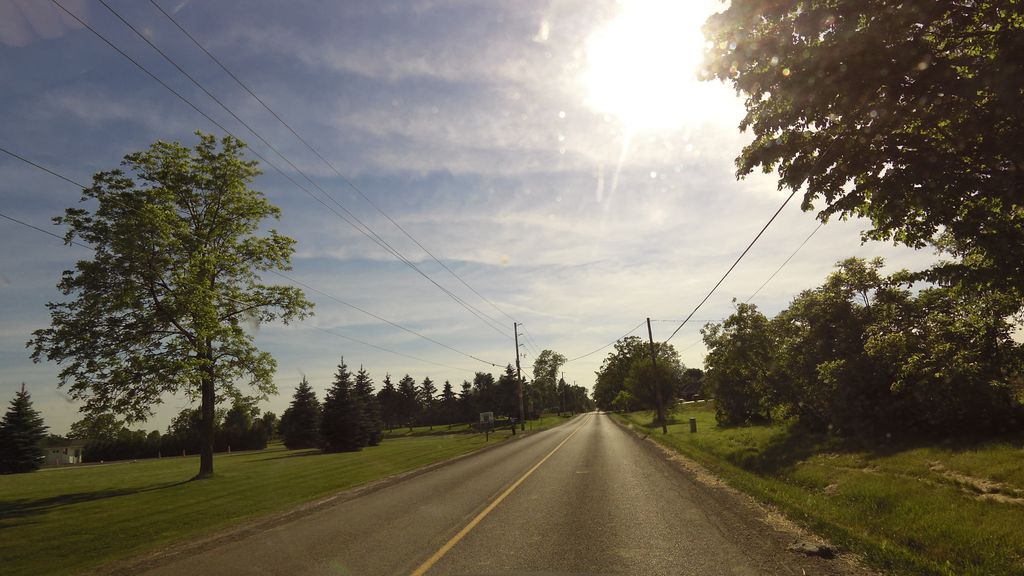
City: hamilton